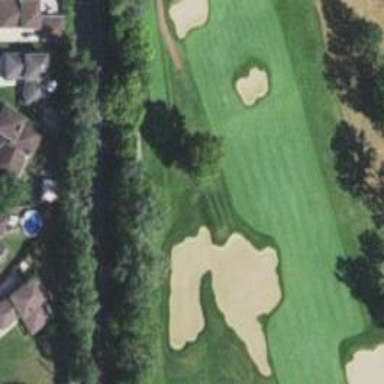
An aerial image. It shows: Sandy area is golf bunker.